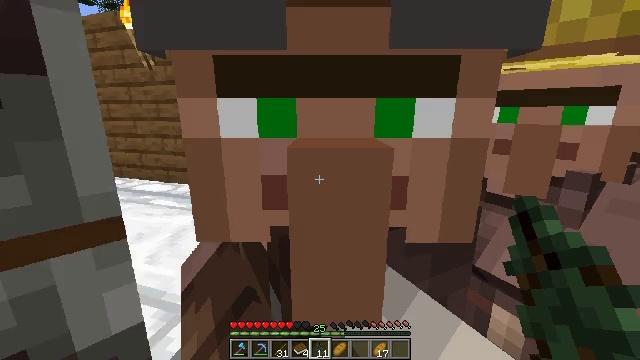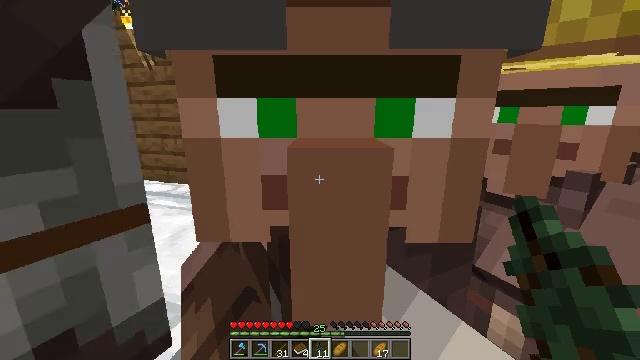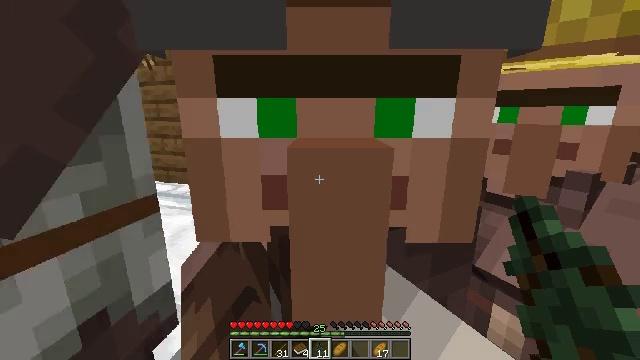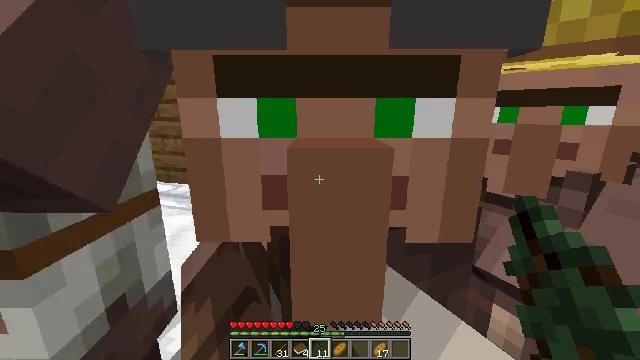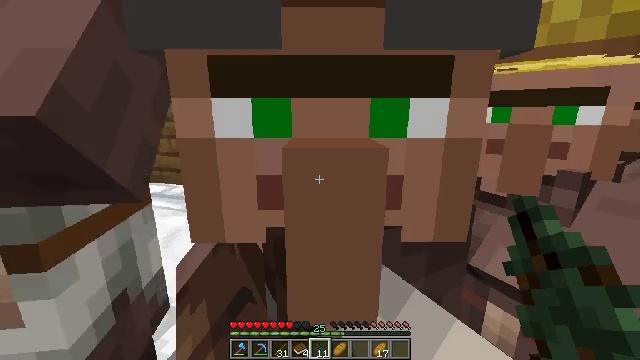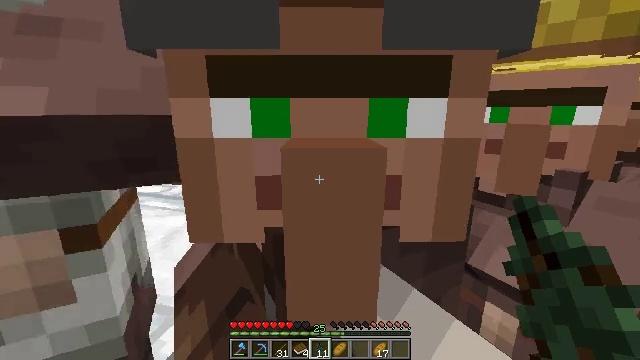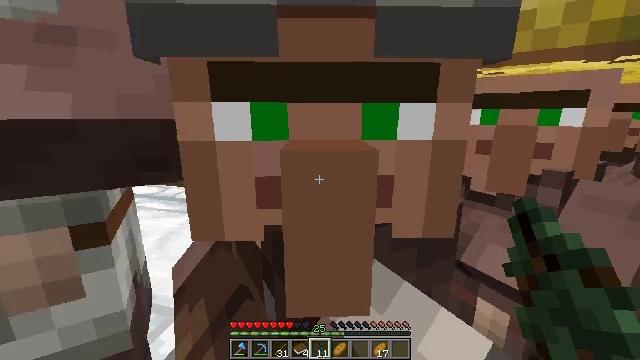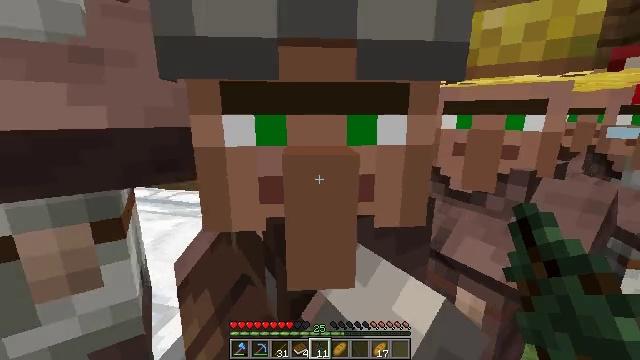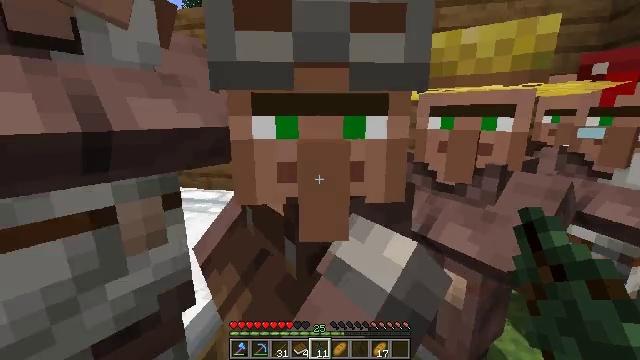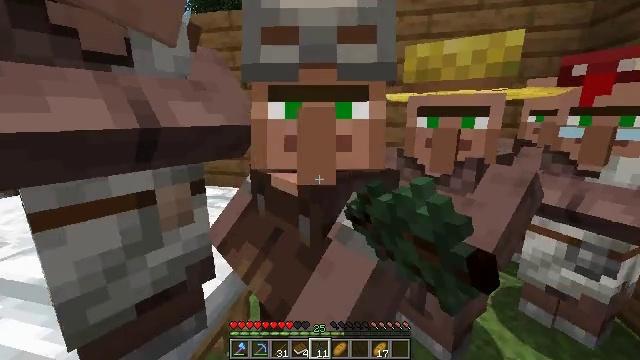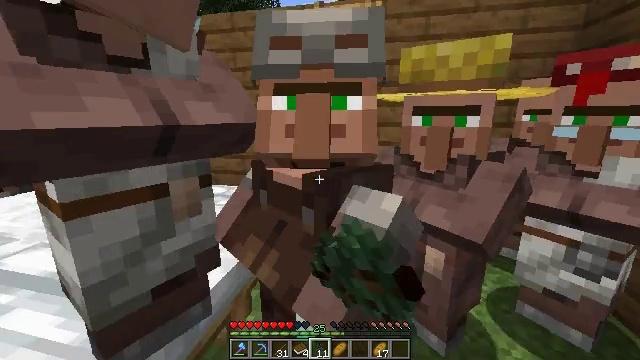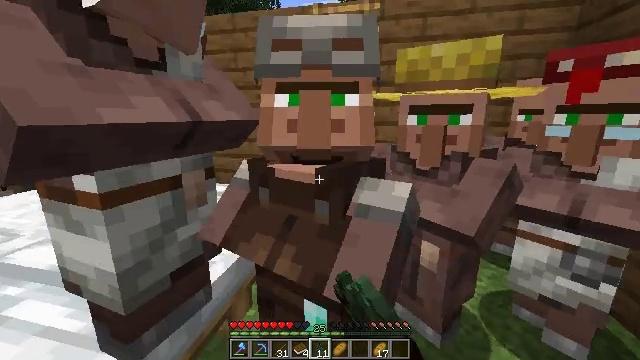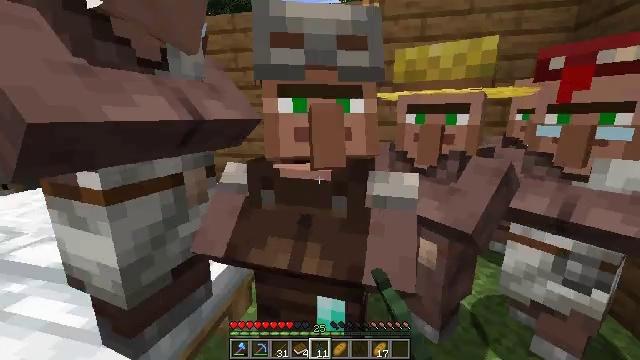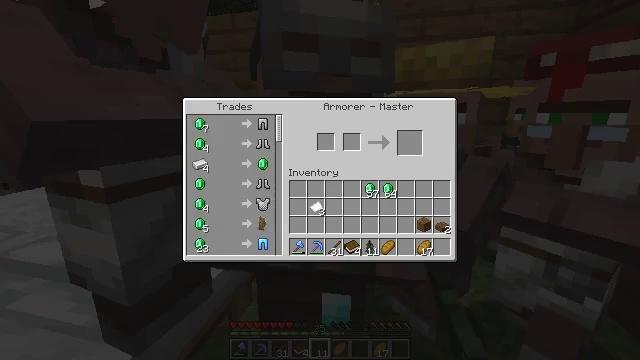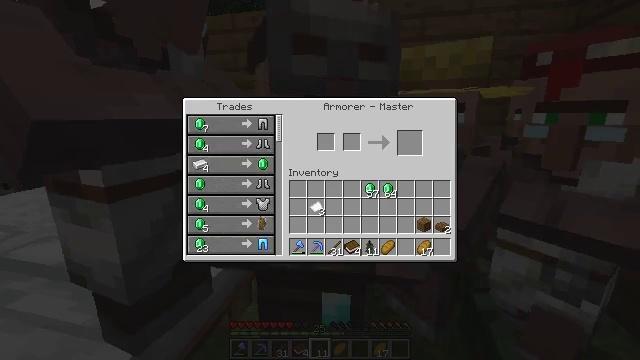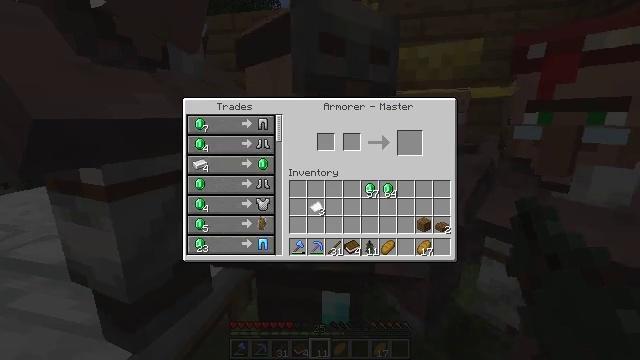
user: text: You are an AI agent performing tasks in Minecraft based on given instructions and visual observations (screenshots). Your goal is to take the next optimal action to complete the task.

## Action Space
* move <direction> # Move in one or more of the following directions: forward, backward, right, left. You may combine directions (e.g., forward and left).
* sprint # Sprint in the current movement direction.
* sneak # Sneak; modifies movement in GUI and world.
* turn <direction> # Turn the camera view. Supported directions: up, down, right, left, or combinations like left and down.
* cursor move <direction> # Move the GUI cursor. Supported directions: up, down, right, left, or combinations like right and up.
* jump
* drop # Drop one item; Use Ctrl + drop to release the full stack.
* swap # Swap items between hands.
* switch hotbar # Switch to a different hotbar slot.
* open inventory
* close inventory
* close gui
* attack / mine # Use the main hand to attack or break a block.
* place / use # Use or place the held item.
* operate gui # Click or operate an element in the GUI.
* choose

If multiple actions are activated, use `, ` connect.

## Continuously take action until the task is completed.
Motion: motion action
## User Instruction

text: Obtain diamond leggings by crafting with diamonds.
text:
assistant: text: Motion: close gui
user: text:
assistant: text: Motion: open inventory
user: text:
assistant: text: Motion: no_op
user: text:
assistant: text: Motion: turn right
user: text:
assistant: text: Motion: no_op
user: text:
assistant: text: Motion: move back
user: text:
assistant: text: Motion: move back, turn right
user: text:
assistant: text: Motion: move back, use / place
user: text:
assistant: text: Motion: use / place
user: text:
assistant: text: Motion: use / place
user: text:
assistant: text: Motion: no_op
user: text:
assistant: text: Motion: no_op
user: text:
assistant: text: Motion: no_op
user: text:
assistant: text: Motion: no_op
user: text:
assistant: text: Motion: no_op
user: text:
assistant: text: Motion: no_op
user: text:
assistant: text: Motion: cursor move left
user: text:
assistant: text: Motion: cursor move left
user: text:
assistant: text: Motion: cursor move left and up
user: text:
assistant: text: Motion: cursor move up
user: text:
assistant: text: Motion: no_op
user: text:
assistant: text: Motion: no_op
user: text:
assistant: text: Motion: cursor move right and down
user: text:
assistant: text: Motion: cursor move right and down
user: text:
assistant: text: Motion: no_op
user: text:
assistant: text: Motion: cursor move down
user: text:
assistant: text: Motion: no_op
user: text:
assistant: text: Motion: no_op
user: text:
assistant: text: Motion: no_op
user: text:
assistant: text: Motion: no_op